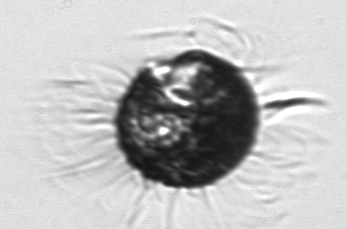
Label: Pelagostrobilidium